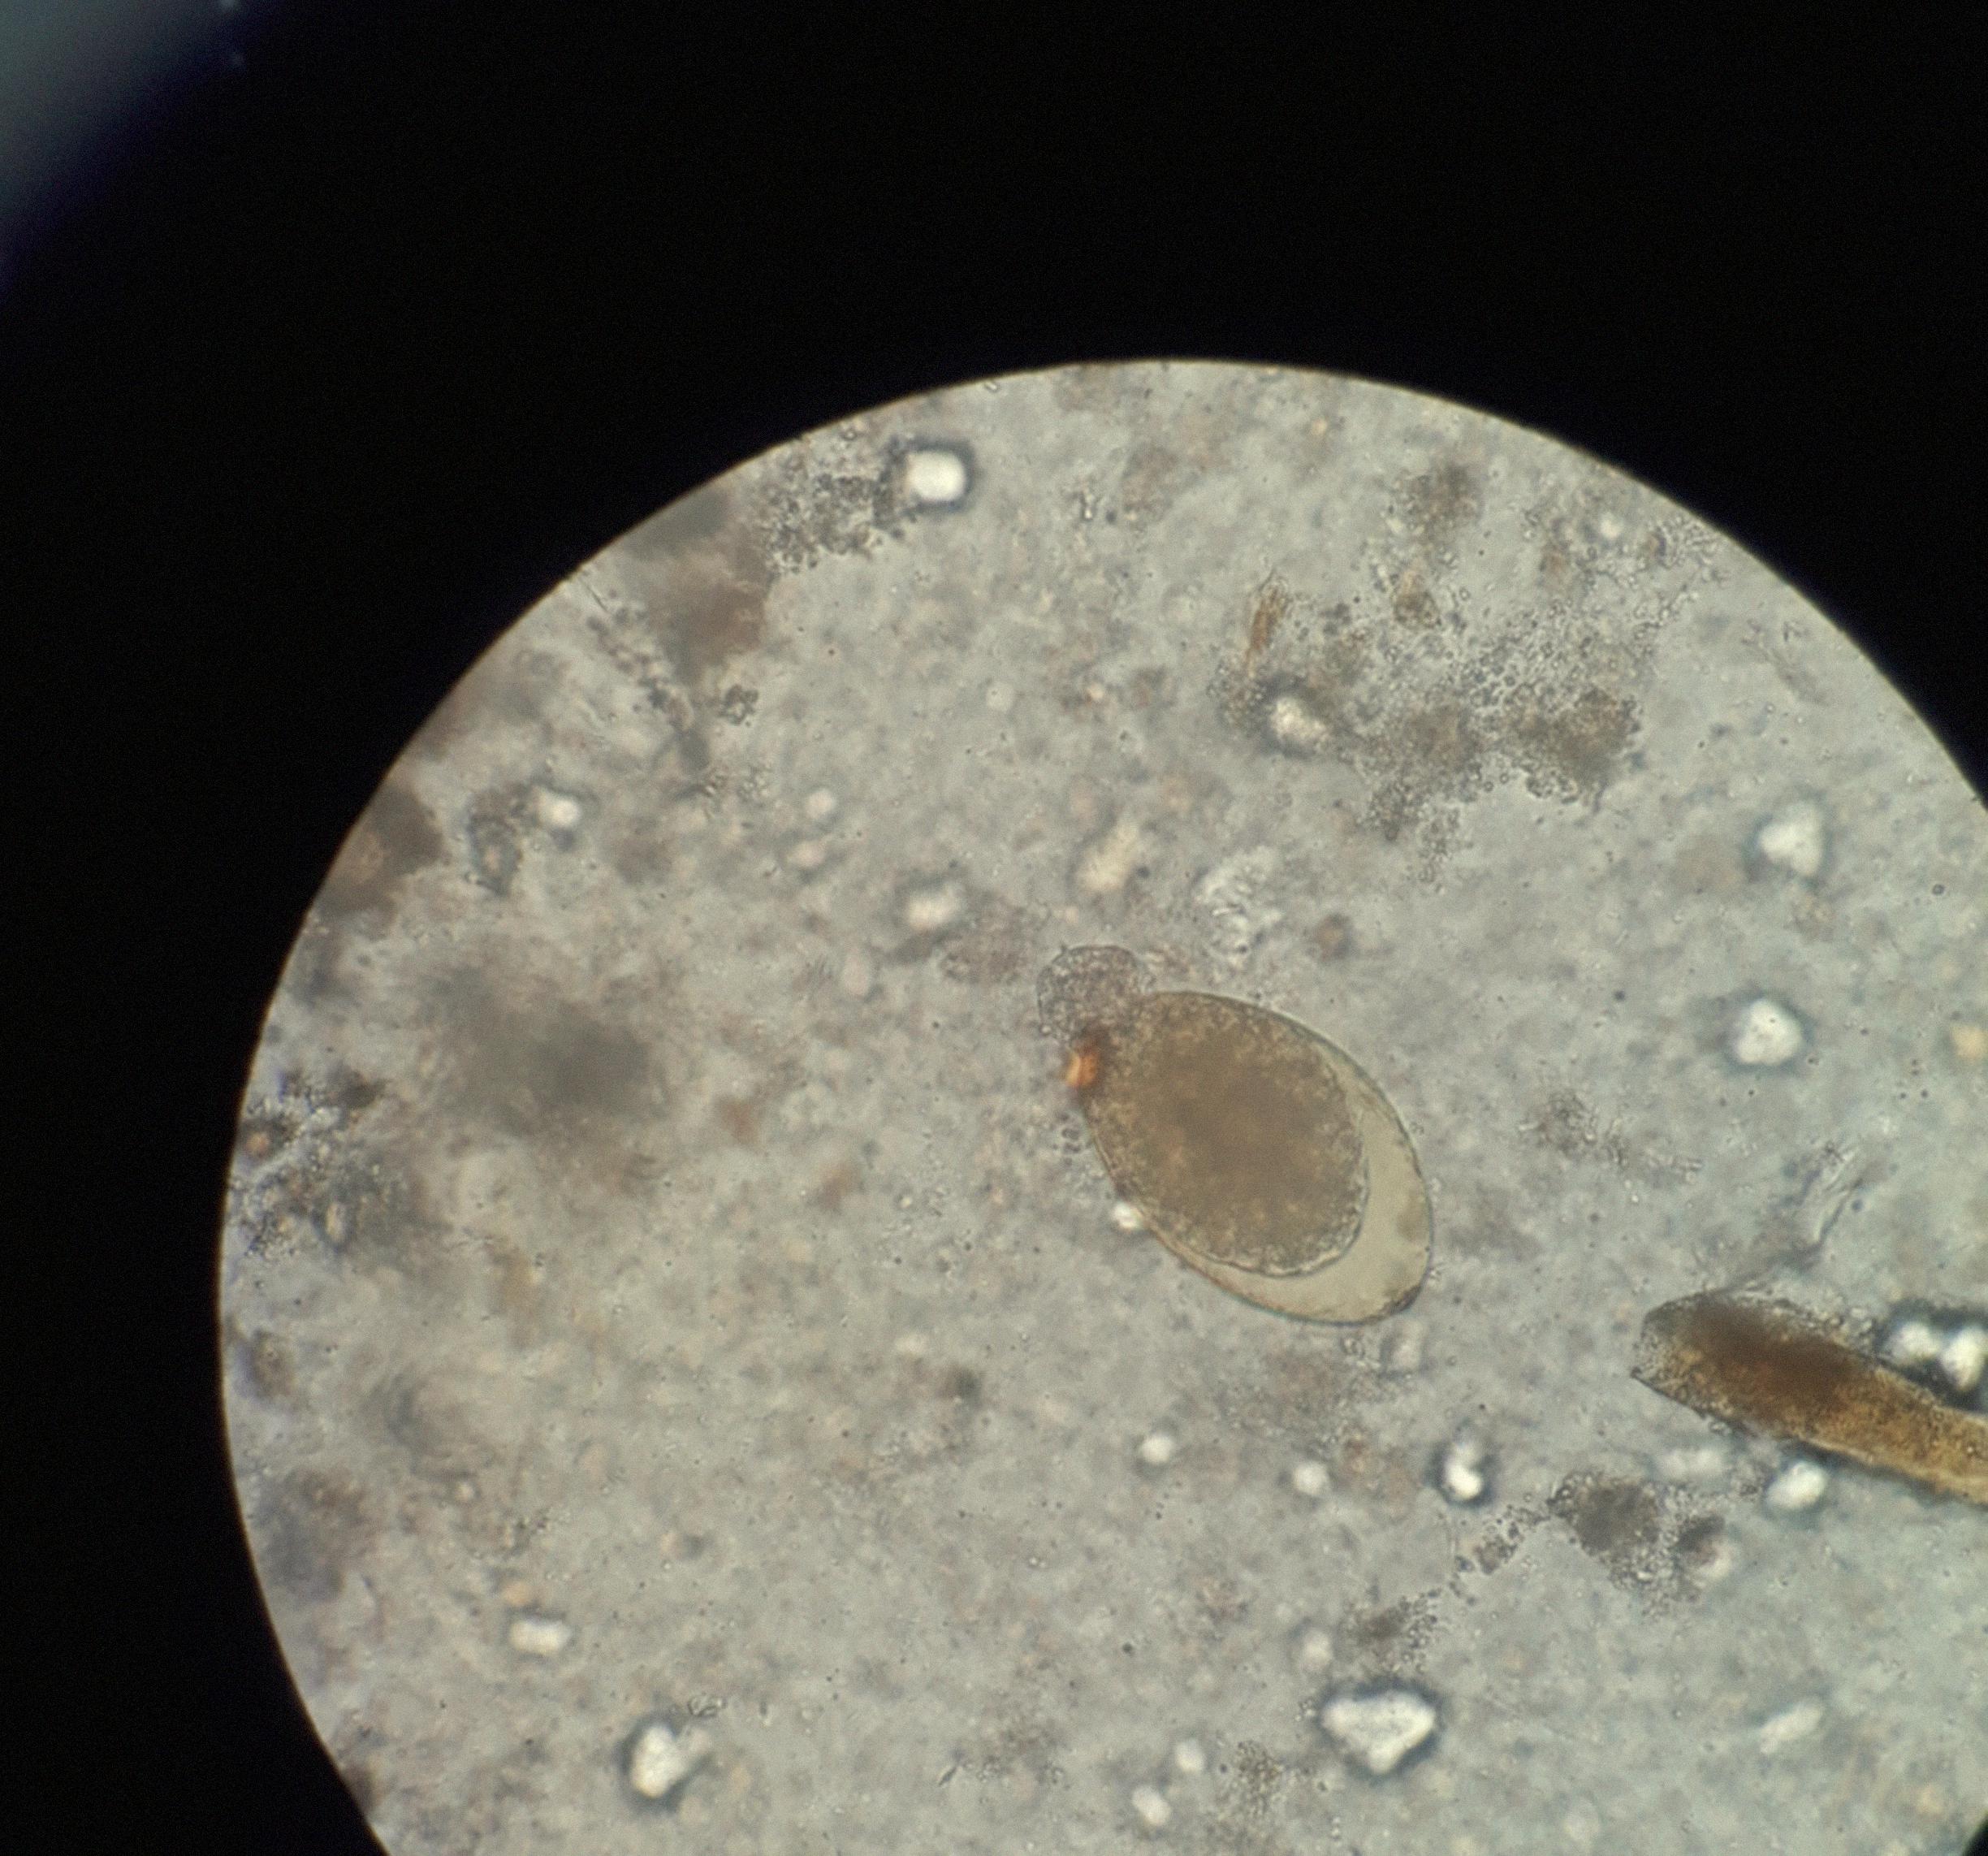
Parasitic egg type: Fasciolopsis buski